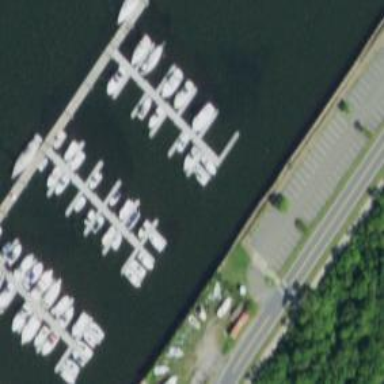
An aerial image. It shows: Pier with mooring facilities.